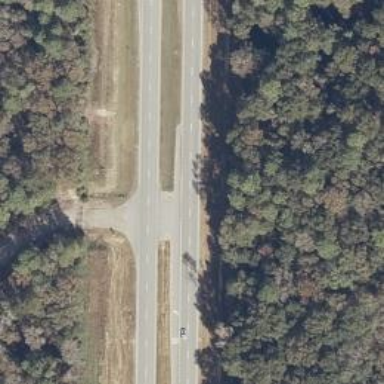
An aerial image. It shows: Trunk link highway.